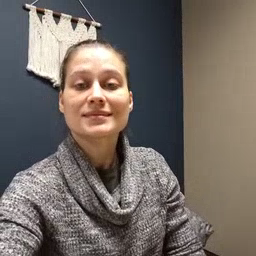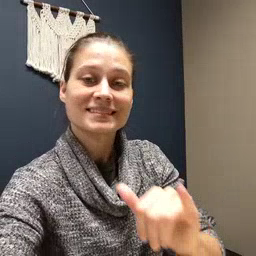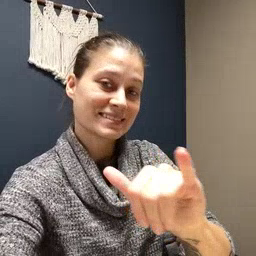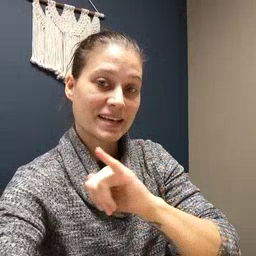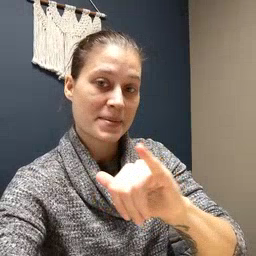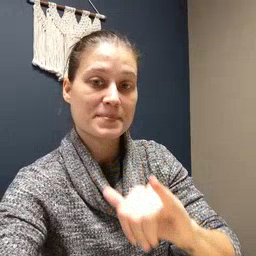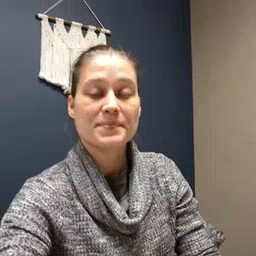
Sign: same